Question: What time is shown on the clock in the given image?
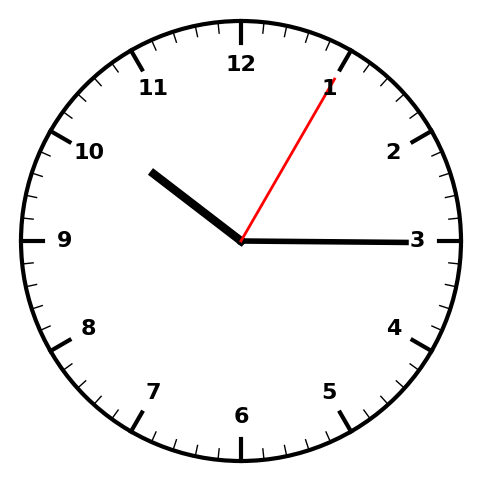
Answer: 10:15:05